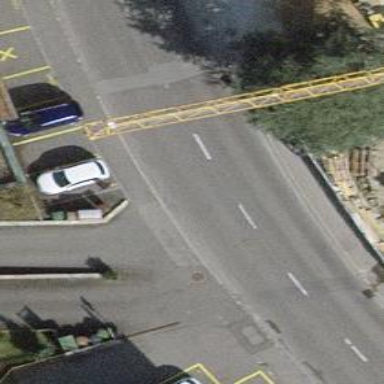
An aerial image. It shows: Unmarked crossing on asphalt footway.